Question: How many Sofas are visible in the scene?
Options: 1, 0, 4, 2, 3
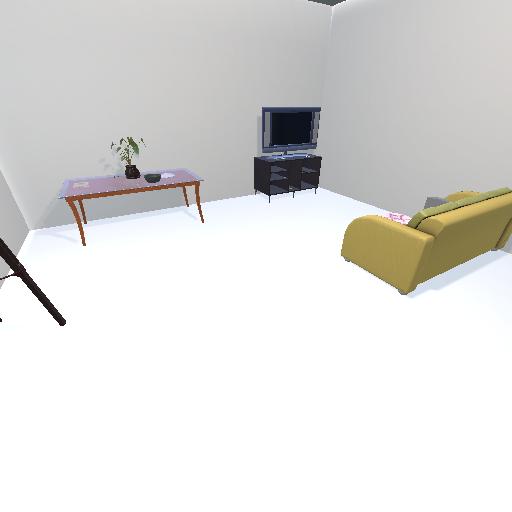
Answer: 1